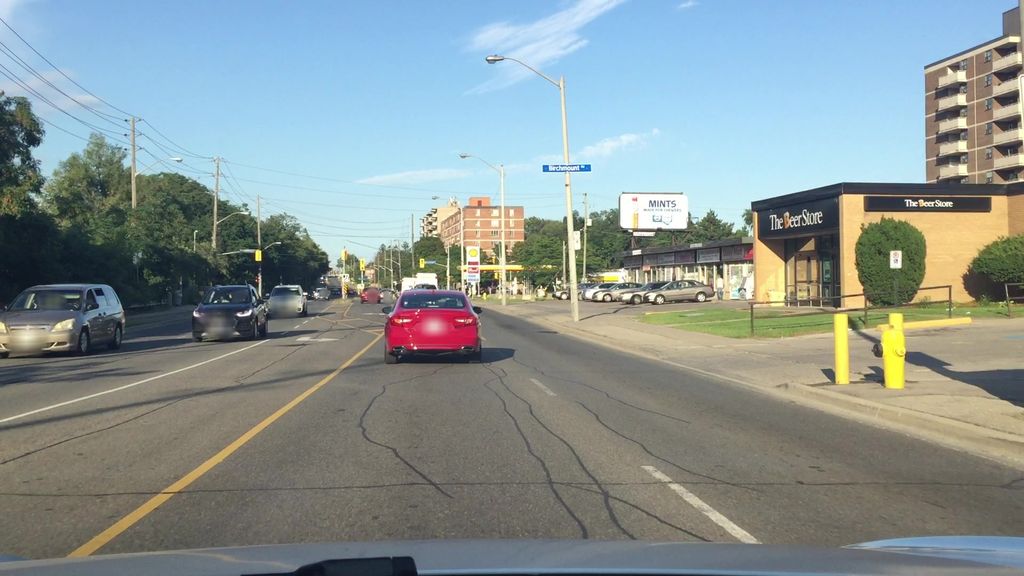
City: toronto